Question: I am trying to traverse this node I got back from an AJAX call, and am having problems doing so. I am trying to access the 'name' node which is located in 'facet/#/@attributes/name'. I am currently at the '#' level but am confused on how to access the '@ attributes' level.
'''
console.log(data.categories); //outputs what you see below.
$(data.categories.facet).each( function(key, value) {
console.log(key + ' : ' + value.attributes); //outputs undefined
});
'''

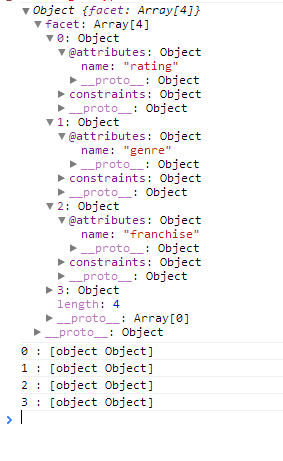
Answer: You have to use square bracket notation '[]' to access properties of an object which contain special characters like the '@' in '@attributes'.
'''
console.log(key + ' : ' + value['@attributes'].name);
'''